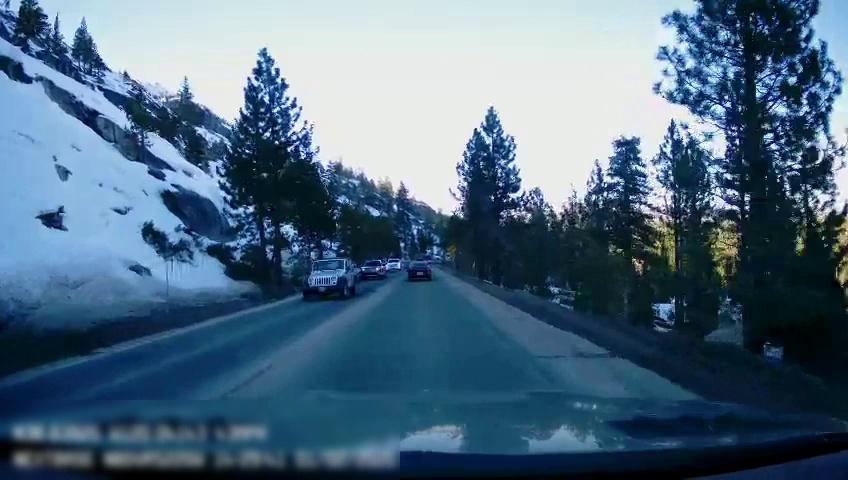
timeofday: Day
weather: Sunny
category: Drivable Space
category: Vehicles | SUV
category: Vehicles | SUV
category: Vehicles | SUV
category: Vehicles | Car
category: Lanes | Opposite Lane
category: Lanes | Opposite Lane
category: Lanes | Current Lane